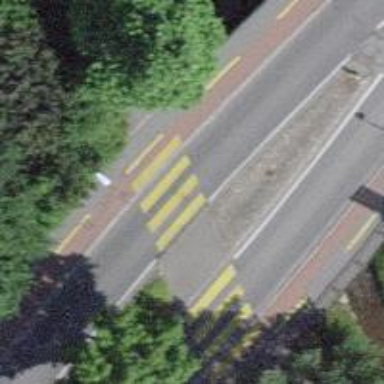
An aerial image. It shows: Kerb barrier.